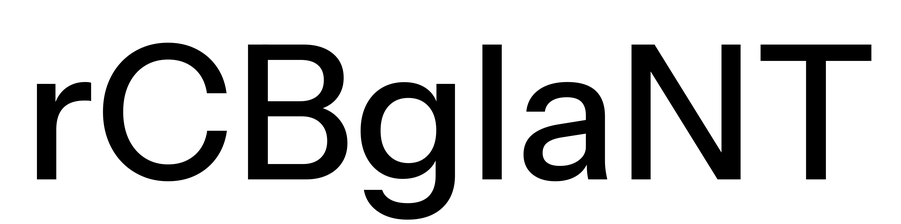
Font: InstrumentSans_Medium